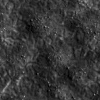
Atmospheric dust classification: not_dusty